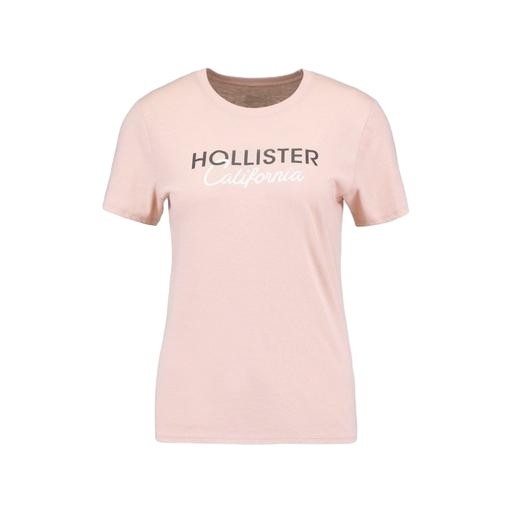
pink pima logo tee, pink graphic t-shirt, pink clay tee, white background